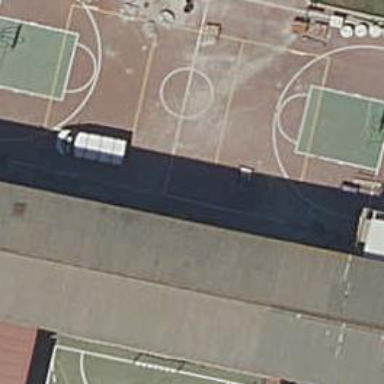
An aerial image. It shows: Basketball court on leisure land pitch.